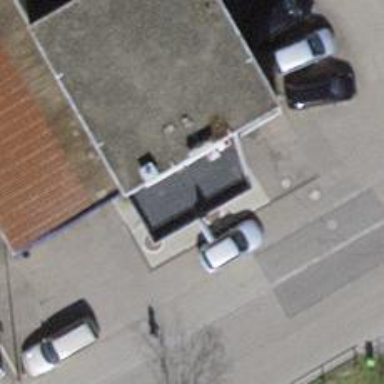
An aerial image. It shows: Fuel station.